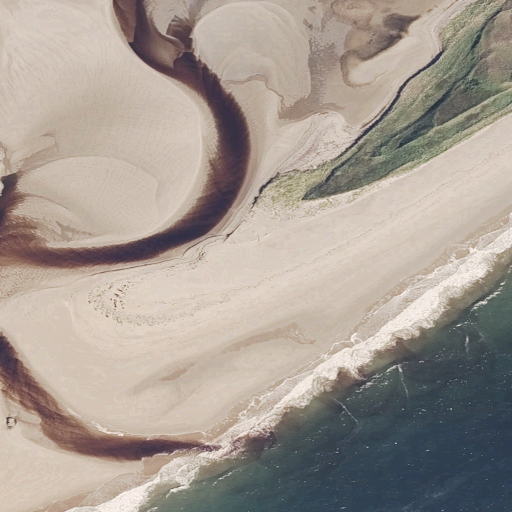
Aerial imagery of cape in Maine named Todds Point containing open water, herbaceous wetlands, barren land, high intensity development, and medium intensity development